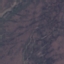
Land use / land cover class: HerbaceousVegetation